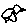
Label: bird